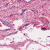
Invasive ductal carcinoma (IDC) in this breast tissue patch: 0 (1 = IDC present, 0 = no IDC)